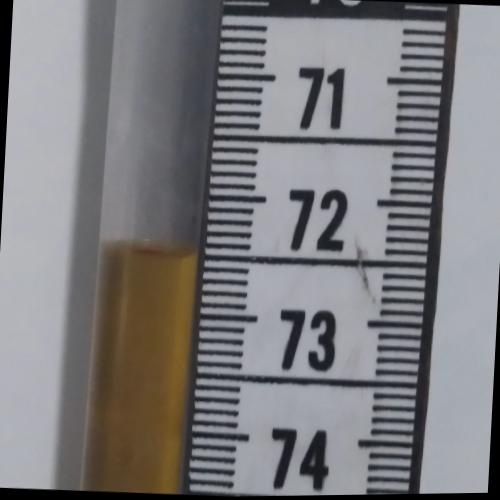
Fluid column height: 72.5 cm